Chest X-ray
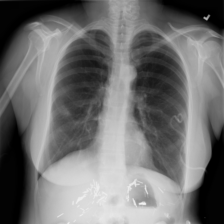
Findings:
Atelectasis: negative
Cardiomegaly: negative
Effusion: negative
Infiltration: negative
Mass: negative
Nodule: negative
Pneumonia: negative
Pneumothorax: positive
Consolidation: negative
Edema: negative
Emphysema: negative
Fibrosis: negative
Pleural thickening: negative
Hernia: negative